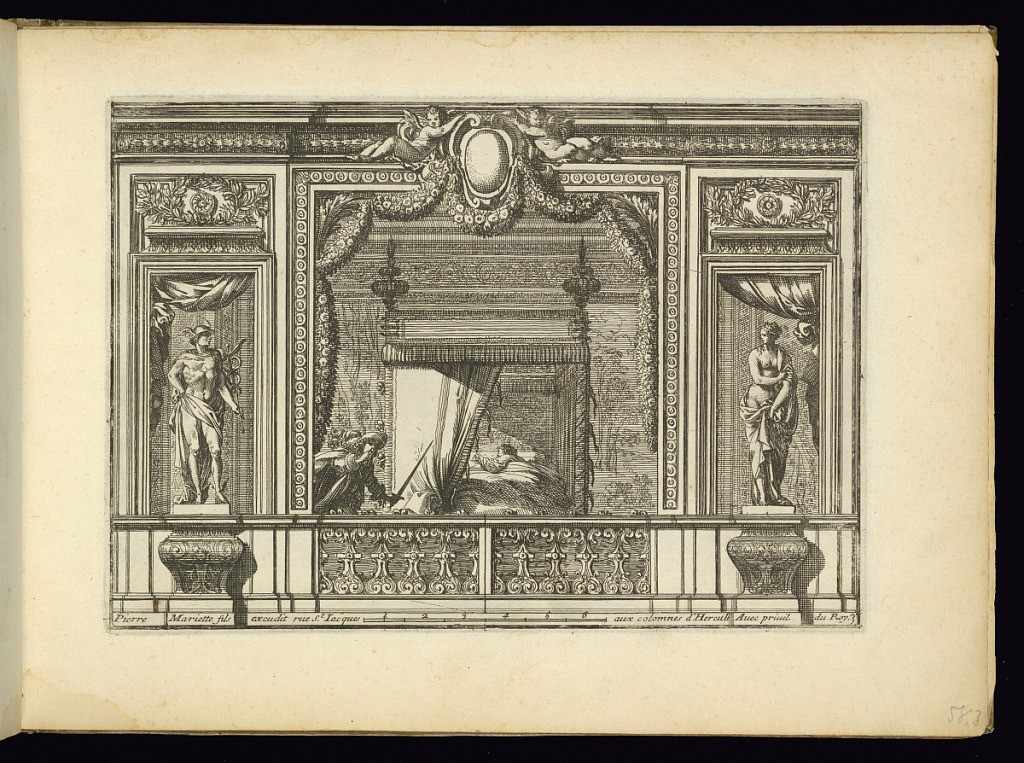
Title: Alcove with a Bed and Figures
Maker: Jean Le Pautre, French, 1618–1682
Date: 1656–57
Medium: Etching on laid paper
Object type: Print
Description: A figure lying in a bed within an alcove with a male figure holding a sword and wearing a feathered hat to the left of the bed. The bed canopy is topped with feather finials and hung with textiles. A tapestry along the back wall, and balustrade in front. The canopy is flanked by ornately carved moldings and overdoor panels, and in the center above, an oval cartouche framed by putti and festoons of flowers and fruit. A statue of the Roman god Mercury on a plinth to the left, and a standing female figure on a plinth to the right. The plate is numbered and includes the publisher's address, with a scale below the scene.